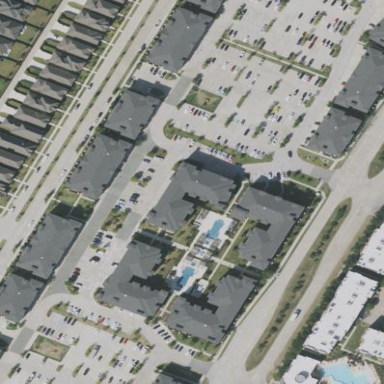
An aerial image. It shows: Residential area with apartments.